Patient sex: M
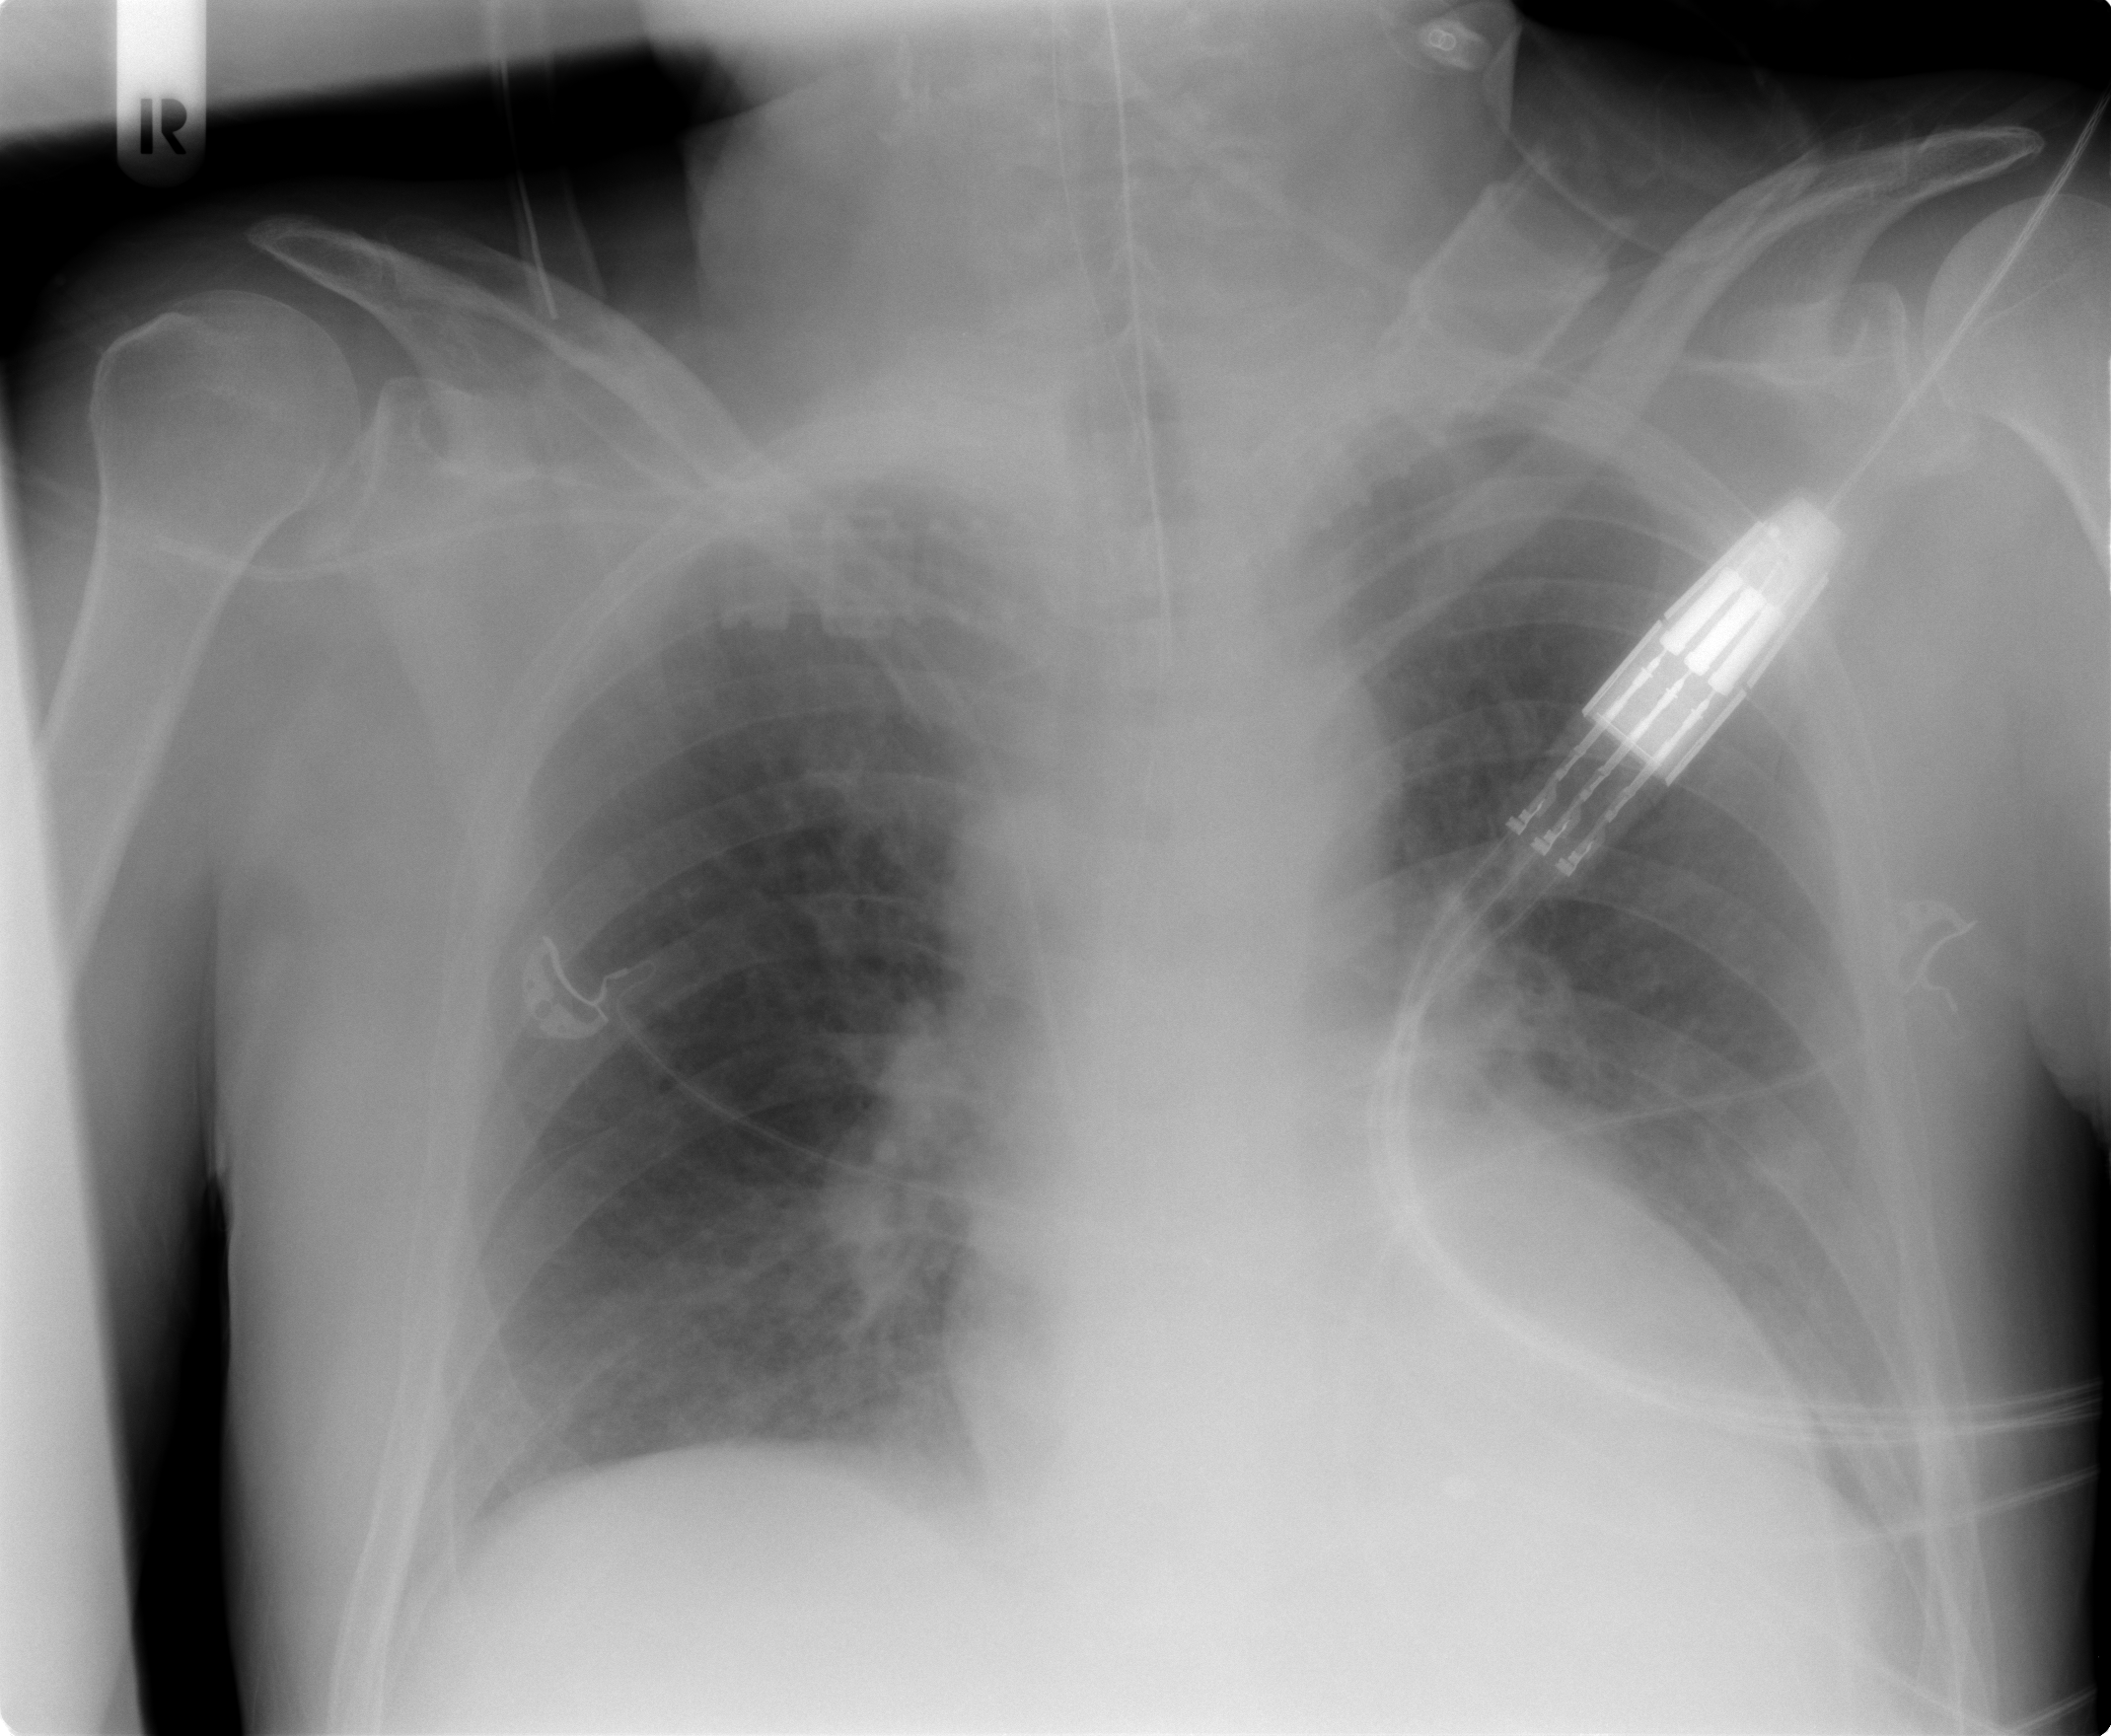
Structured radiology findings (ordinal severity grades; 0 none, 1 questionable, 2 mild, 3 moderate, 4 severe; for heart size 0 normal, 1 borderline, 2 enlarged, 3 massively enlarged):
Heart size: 0
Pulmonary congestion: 0
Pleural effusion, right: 0
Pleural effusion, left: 0
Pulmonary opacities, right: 2
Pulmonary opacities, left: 0
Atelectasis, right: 0
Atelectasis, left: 0